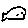
Label: fish